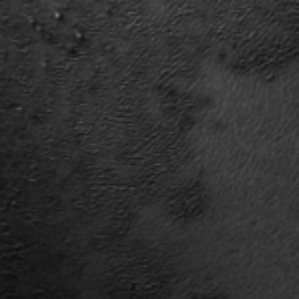
Label: frost